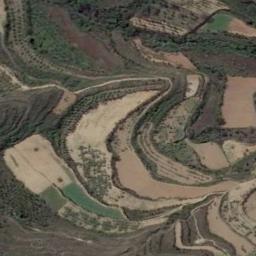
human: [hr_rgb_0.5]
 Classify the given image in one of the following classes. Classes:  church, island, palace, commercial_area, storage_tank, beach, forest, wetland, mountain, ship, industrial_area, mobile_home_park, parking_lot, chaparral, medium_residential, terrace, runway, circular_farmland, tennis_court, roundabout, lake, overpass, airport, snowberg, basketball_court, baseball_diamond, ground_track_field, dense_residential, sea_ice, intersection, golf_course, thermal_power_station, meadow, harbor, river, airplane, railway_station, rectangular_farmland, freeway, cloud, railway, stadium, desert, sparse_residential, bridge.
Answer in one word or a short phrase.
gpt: terrace